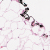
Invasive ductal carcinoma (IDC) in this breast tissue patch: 0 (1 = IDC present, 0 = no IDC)